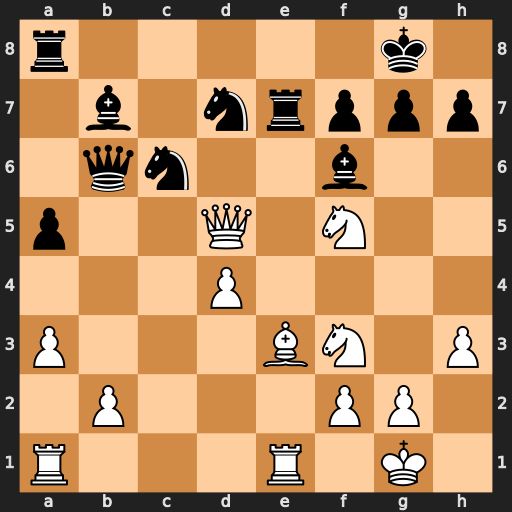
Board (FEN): r5k1/1b1nrppp/1qn2b2/p2Q1N2/3P4/P3BN1P/1P3PP1/R3R1K1
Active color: w
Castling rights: -
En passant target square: -
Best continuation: Nxe7+ Nxe7 Qxd7